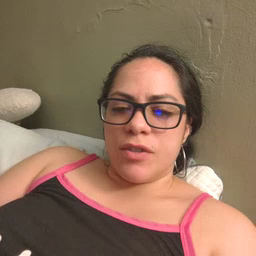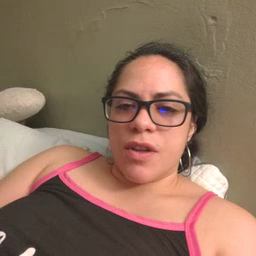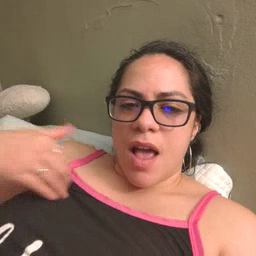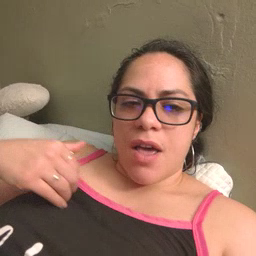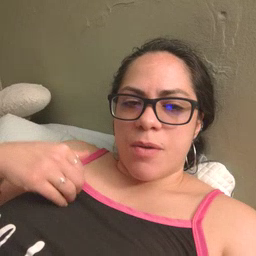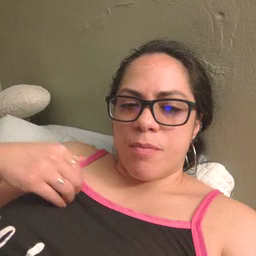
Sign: animal